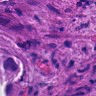
Metastatic tissue present: yes